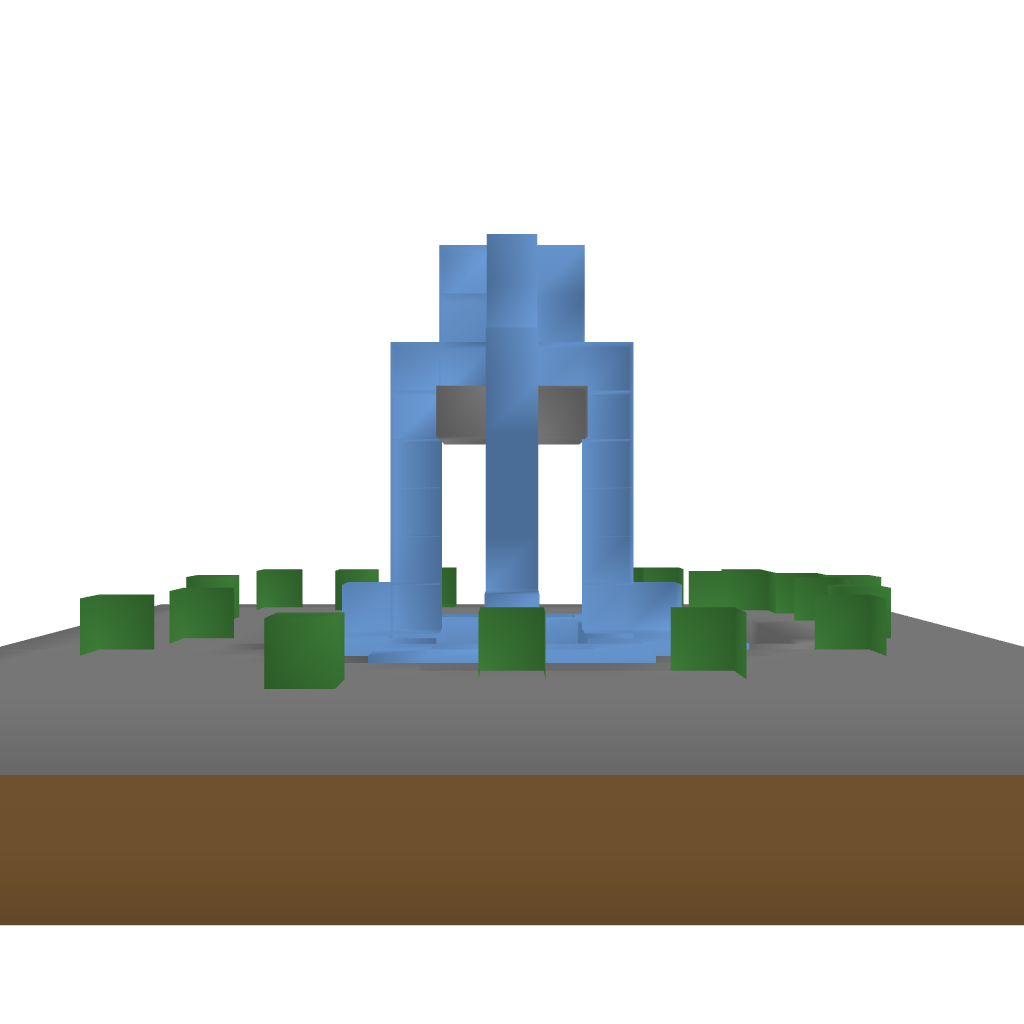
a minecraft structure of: fountain bad low quality